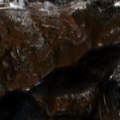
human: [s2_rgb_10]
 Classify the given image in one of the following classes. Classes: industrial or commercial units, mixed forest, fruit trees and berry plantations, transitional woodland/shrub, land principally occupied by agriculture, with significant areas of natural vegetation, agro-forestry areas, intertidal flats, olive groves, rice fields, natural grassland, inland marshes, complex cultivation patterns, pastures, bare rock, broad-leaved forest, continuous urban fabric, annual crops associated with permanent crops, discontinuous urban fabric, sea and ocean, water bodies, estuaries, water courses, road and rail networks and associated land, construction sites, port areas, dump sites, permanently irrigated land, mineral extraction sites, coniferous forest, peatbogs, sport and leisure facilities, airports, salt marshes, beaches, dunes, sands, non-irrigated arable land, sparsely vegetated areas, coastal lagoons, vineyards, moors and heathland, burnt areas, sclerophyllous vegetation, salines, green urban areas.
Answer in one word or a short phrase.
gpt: pastures, broad-leaved forest